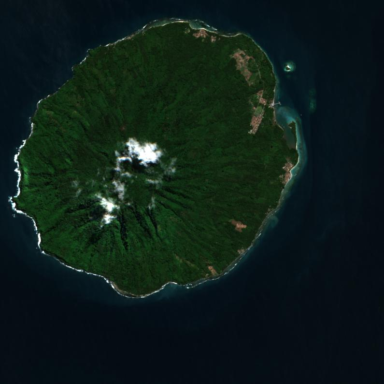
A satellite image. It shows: Island characterized by forested land use along the coastline.